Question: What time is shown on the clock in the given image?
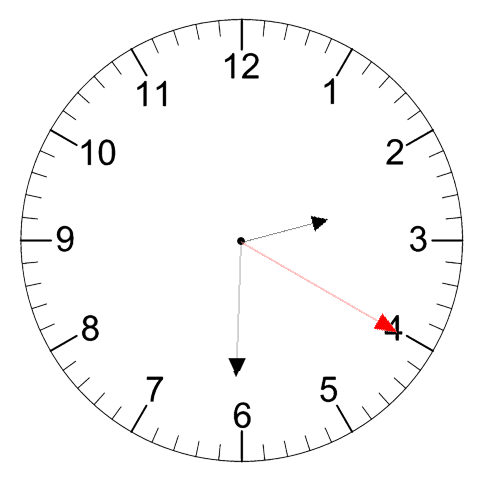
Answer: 02:30:20